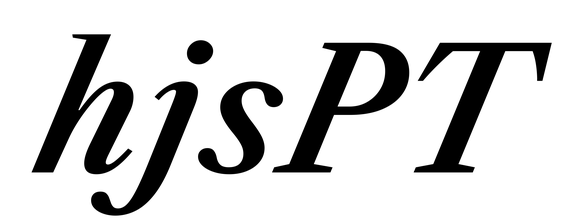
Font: LibreCaslonText-Italic_SemiBold_Italic